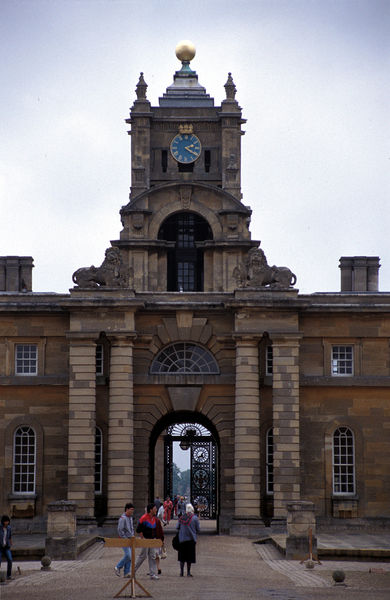
Titel: Tor zum östlichen Wirtschaftshof, vom Haupthof aus
Künstler: John Vanbrugh
Standort: Woodstock, Oxfordshire
Institution: Blenheim Palace
Schlagwörter: blau, himmel, menschen, ocker, sand, braun, fenster, frau, grau, hell, orange, pfeiler, straße, säule, säulen, tür, dach, gebäude, haus, park, weg, architektur, stein, gitter, kirche, gold, front, krone, kamin, schornstein, turm, bogen, fassade, pflaster, nachmittag, mauer, ziegel, farbe, platz, besucher, figuren, uhr, durchgang, tor, foto, fotografie, eingang, gang, arkade, kloster, palast, rundfenster, torbogen, mauerwerk, symmetrisch, kugel, rathaus, architrav, photo, portal, stadttor, doppelsäulen, pforte, löwen, hel, wien, tourist, zeiger, turmuhr, bauwerk, wegweiser, touristen, uhrturm, architketur, goldene kugel, zwinger, madrid, gebäude#, touristin